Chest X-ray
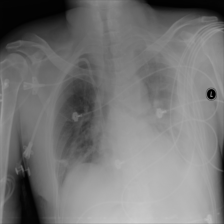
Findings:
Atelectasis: negative
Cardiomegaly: negative
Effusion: positive
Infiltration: negative
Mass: negative
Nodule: negative
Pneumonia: negative
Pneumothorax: negative
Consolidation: positive
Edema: negative
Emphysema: negative
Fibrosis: negative
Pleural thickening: negative
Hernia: negative